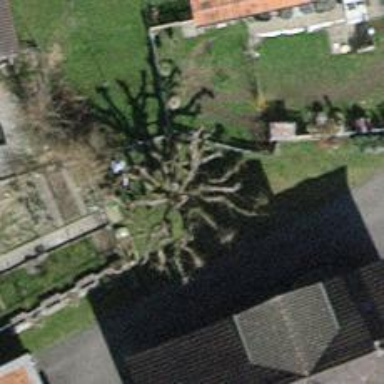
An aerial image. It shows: Deciduous broadleaved tree.